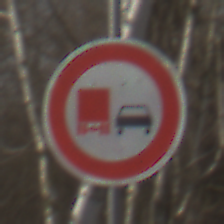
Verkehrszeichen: UeberholverbotKraftfahrzeuge
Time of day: MorningAfternoon
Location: Outdoor (Nature)
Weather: Clear
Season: Winter
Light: Natural